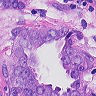
Metastatic tissue present: yes